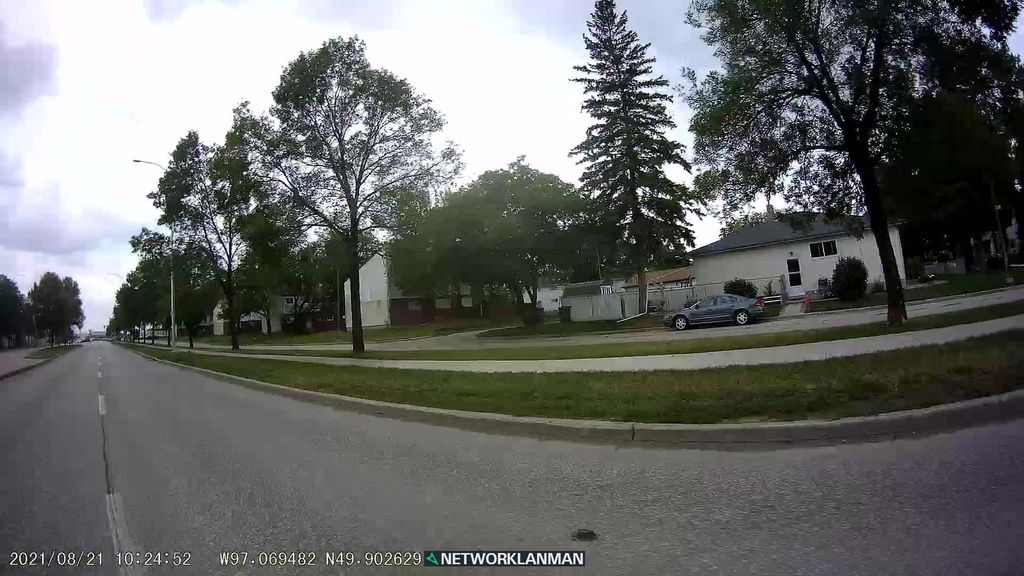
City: winnipeg